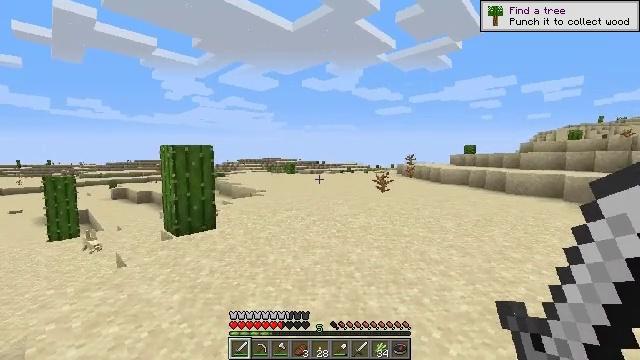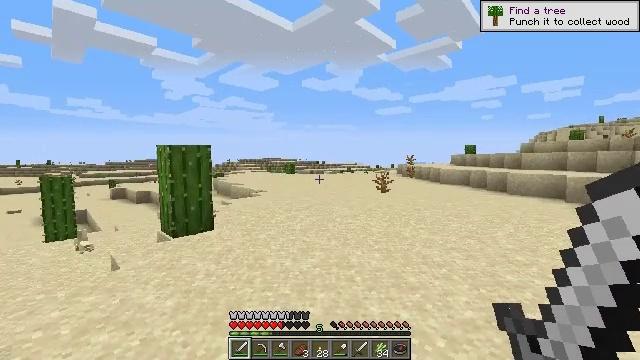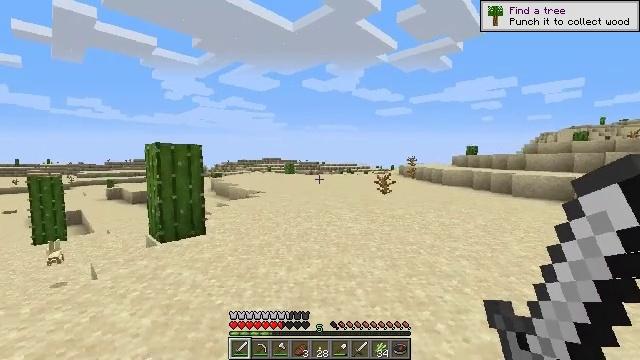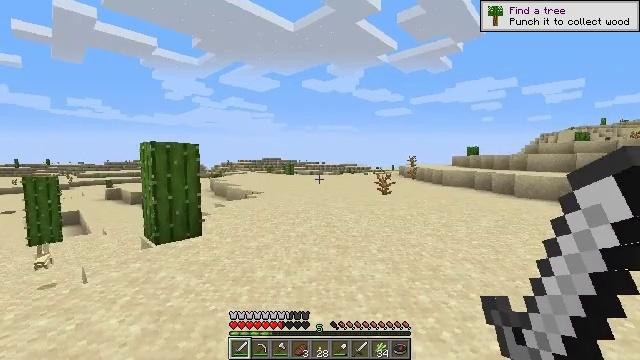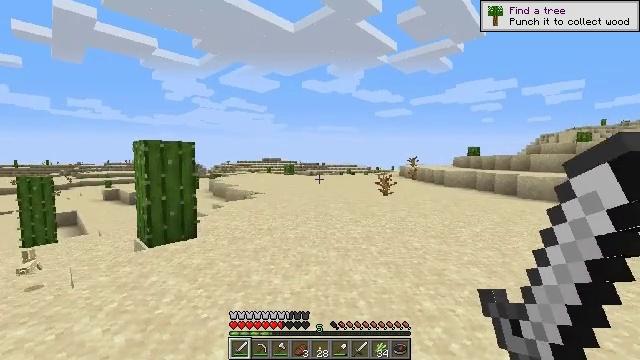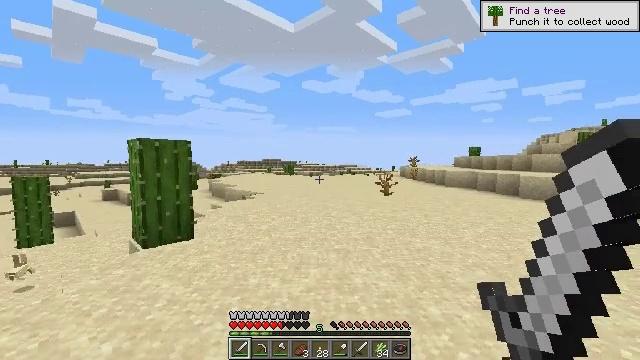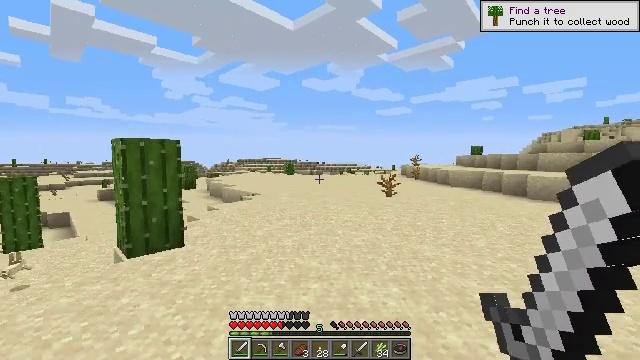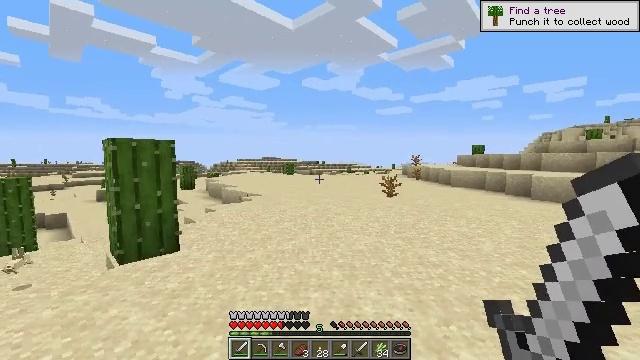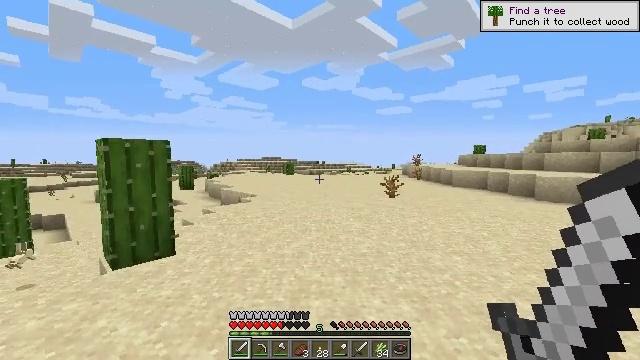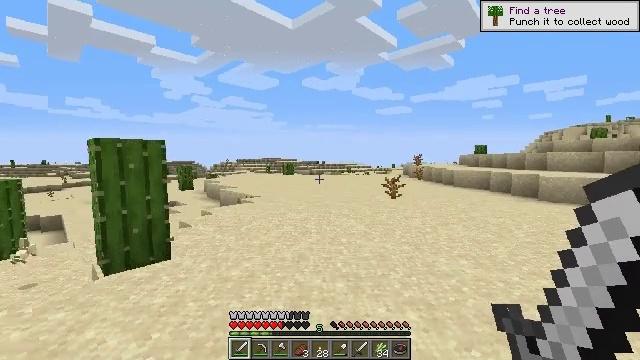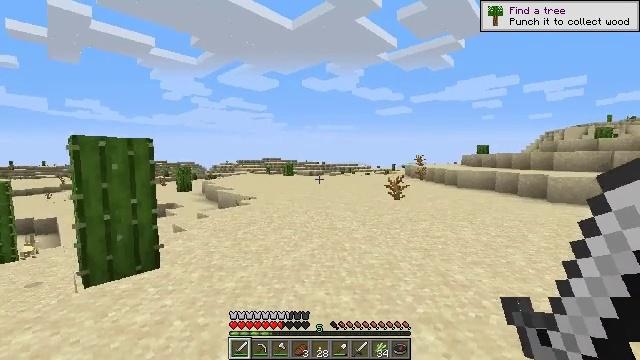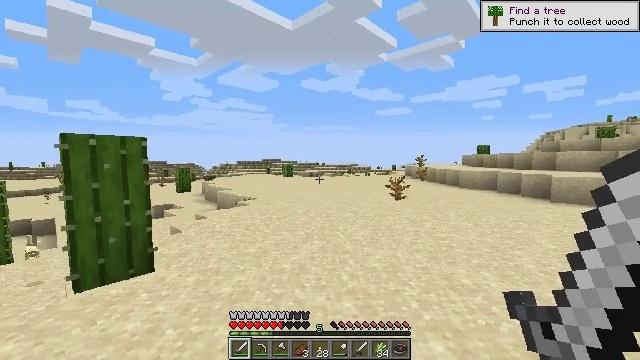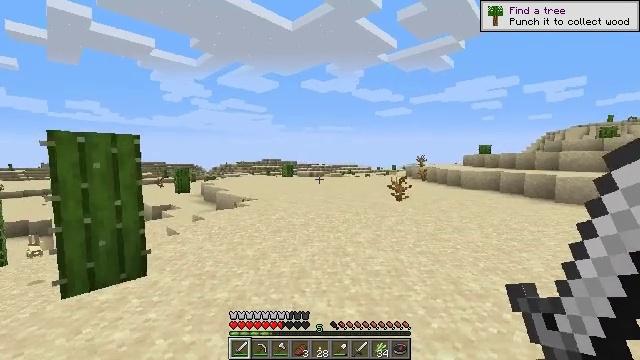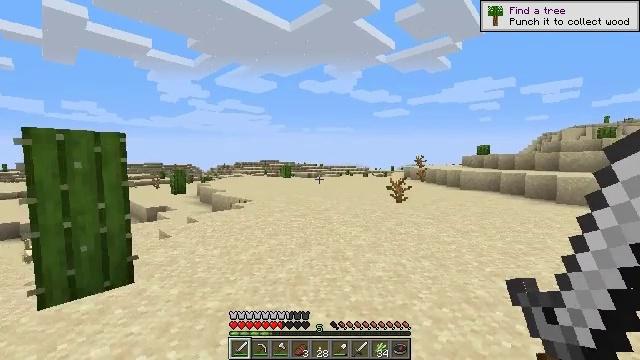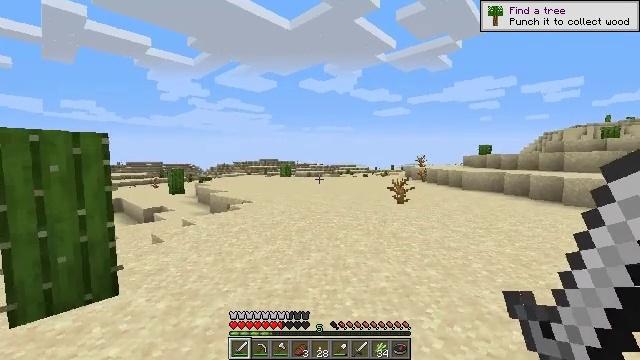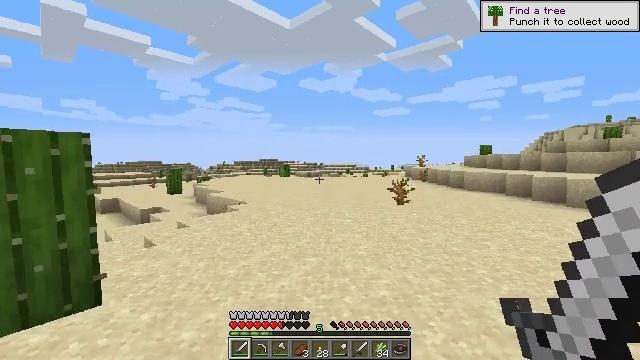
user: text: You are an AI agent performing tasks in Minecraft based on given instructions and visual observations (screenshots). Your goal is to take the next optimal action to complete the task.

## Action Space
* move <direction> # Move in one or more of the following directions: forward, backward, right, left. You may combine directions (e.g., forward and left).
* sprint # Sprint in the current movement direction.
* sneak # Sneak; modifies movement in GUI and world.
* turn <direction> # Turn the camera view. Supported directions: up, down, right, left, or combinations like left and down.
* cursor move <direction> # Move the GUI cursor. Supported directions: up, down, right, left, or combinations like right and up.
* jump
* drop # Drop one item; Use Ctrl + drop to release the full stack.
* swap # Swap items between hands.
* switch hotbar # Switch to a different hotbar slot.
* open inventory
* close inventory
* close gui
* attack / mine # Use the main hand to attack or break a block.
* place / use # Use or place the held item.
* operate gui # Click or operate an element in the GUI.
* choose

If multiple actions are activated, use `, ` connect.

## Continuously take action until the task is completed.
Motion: motion action
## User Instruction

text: Collect the dead bush from dry areas.
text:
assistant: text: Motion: move forward
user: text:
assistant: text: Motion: move forward
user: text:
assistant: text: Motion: move forward
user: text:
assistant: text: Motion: move forward
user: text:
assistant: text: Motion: move forward
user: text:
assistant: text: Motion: move forward
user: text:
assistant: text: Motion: move forward
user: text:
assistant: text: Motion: move forward
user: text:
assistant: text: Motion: move forward
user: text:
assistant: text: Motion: move forward
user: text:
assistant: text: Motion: move forward
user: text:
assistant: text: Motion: move forward
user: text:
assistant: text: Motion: move forward
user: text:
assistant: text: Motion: move forward
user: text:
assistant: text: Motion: move forward and move right
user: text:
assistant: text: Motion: move forward and move right
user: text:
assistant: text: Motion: move forward and move right
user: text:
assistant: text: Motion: move forward
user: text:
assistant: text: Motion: move forward
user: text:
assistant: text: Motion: move forward
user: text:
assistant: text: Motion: move forward
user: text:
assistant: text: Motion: move forward
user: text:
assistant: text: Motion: move forward
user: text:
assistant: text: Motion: move forward
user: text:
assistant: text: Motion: move forward
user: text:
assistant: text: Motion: move forward
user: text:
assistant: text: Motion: move forward
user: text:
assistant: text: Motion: move forward
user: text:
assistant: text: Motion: move forward
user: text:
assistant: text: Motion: move forward